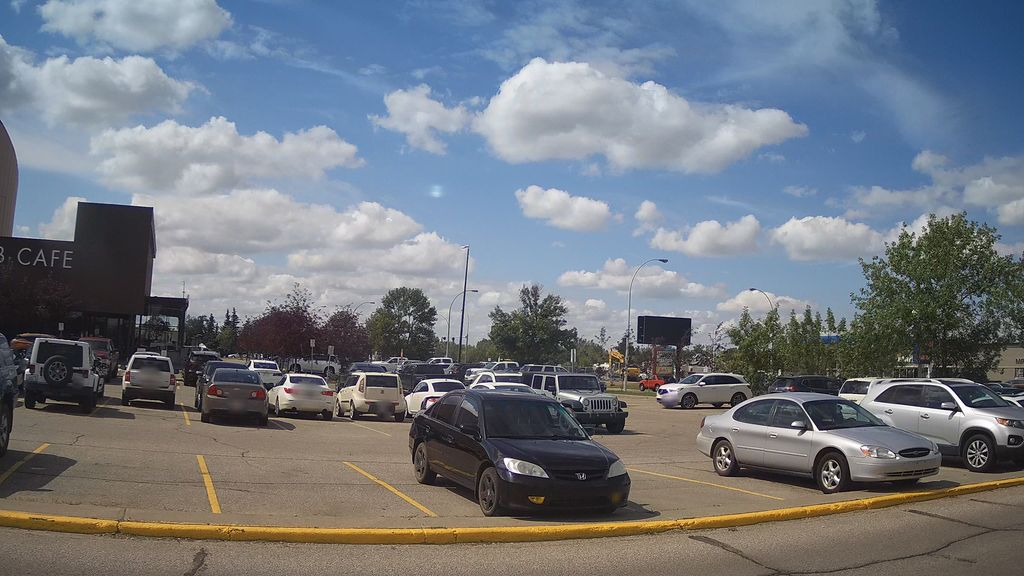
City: edmonton